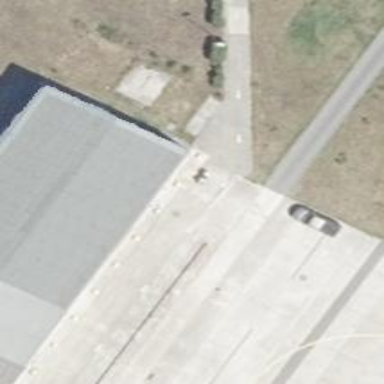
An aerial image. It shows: Service road with concrete surface.